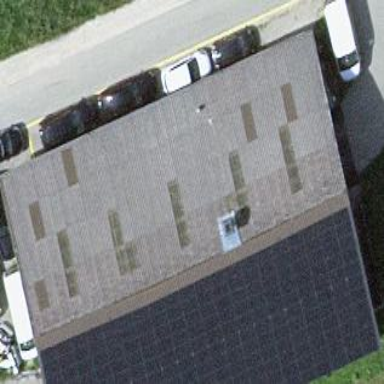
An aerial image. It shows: Building with gabled roof.